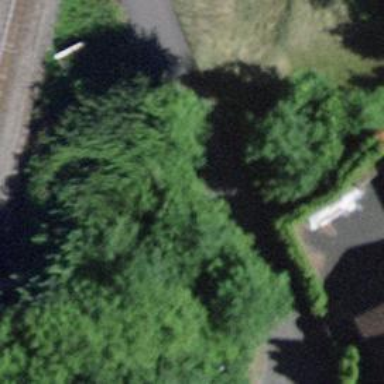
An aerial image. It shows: Road with steps.